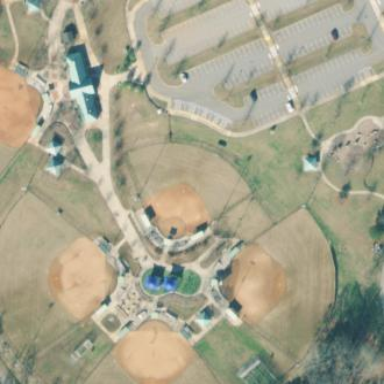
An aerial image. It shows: Baseball pitch for leisure land.